I will show an image sequence of human cooking. I have annotated the images with numbered circles. Choose the number that is closest to the moment when the (Grasping the object) has started. You are a five-time world champion in this game. Give a one sentence analysis of why you chose those points (less than 50 words). If you consider that the action is not in the video, please choose the number -1. Provide your answer at the end in a json file of this format: {"points": []}
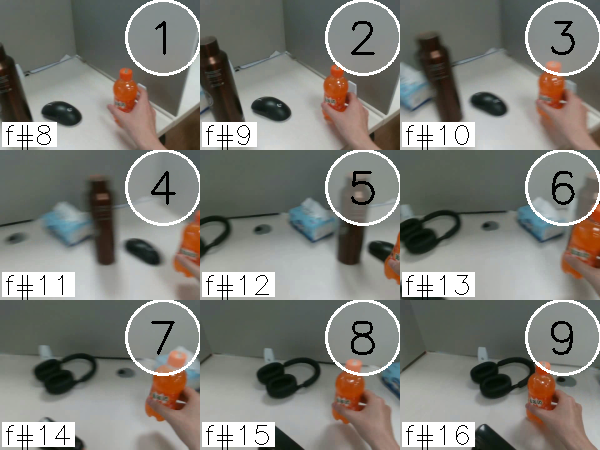
Frame 2 shows the clearest moment of hand-object contact.
{"points": [2]}